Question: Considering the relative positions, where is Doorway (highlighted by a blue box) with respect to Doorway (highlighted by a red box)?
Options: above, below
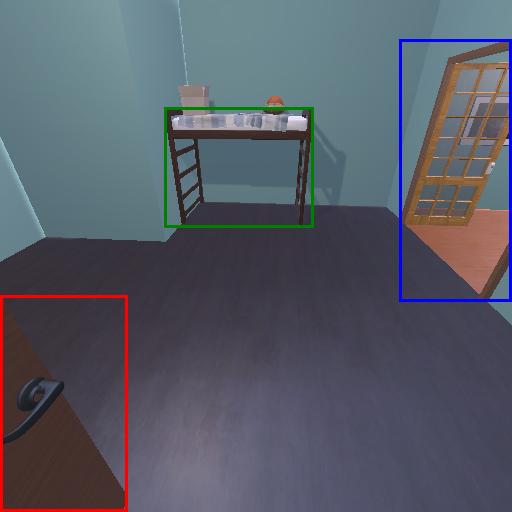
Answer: above